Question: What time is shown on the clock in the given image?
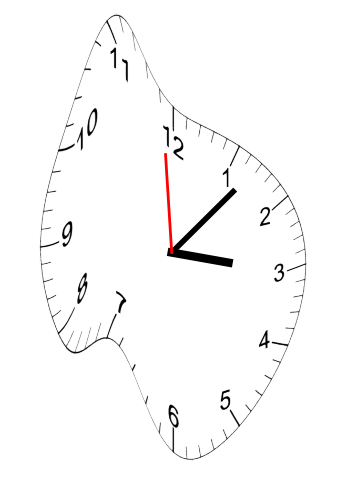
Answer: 03:06:59